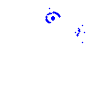
Particle: kaon